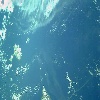
Label: water